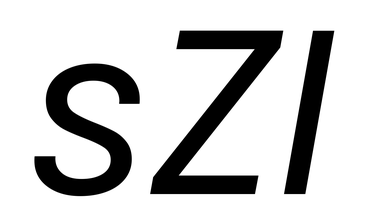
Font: Poppins-Italic